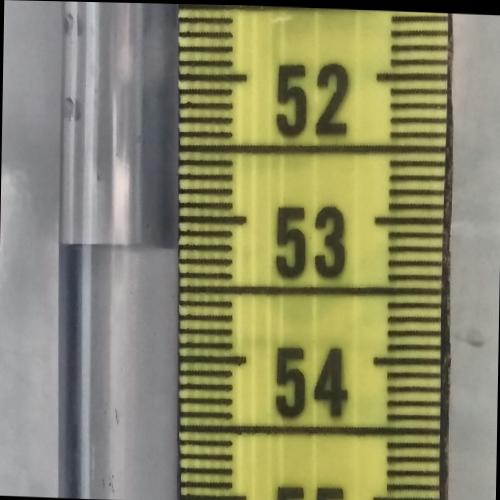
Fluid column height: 53.2 cm